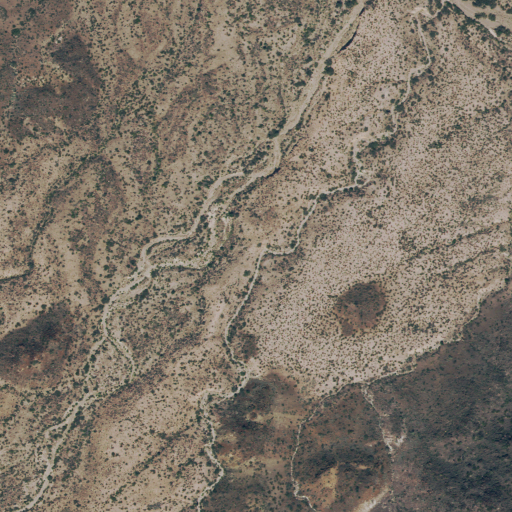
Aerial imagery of valley in Texas named Apache Canyon containing only shrub